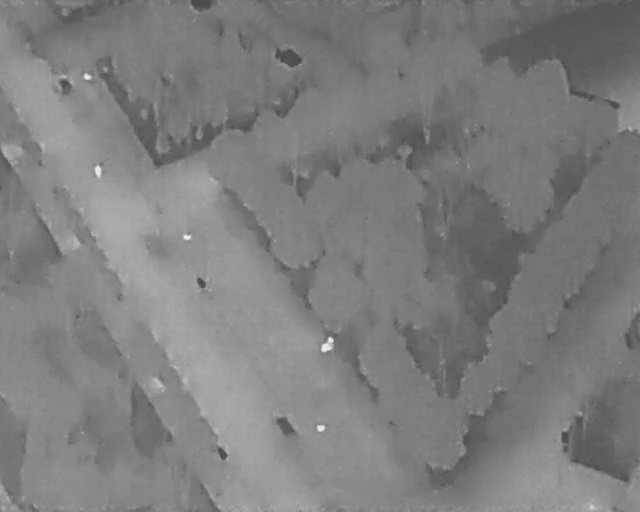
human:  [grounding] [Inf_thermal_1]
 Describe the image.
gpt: In the satellite image, there is